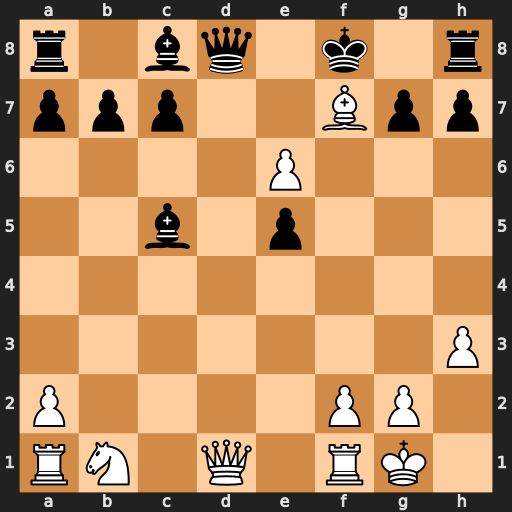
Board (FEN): r1bq1k1r/ppp2Bpp/4P3/2b1p3/8/7P/P4PP1/RN1Q1RK1
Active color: w
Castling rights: -
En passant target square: -
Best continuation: Qxd8#